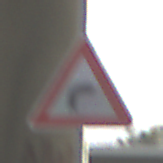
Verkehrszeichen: KurveRechts
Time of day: SunriseSunset
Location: Outdoor (Suburban)
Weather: PartlyCloudy
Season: NotSpecified
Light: Natural